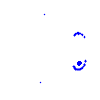
Particle: pion